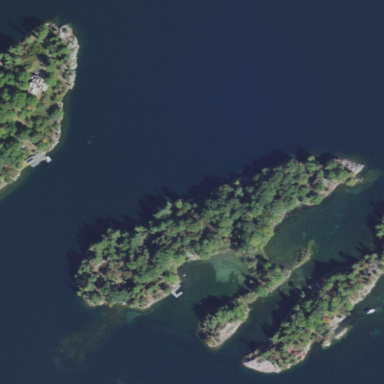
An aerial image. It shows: Islet.